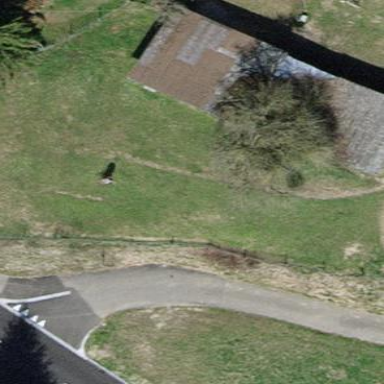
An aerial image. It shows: Shed building.